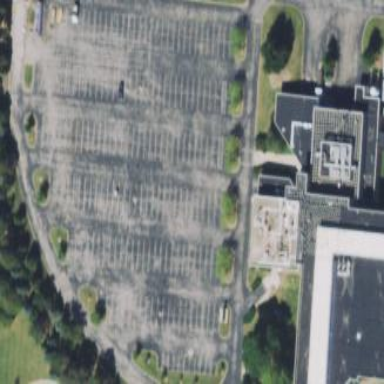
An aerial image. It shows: Parking area with surface.